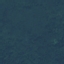
Land use / land cover class: Forest